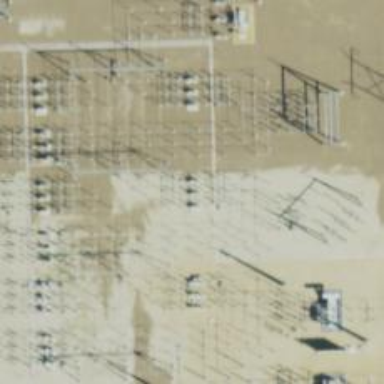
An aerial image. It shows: Switch for power supply.